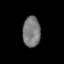
Tissue: prostate
Cell type: T cells
Senescence score: 0.3166
Nuclear area (px): 532
Mean DAPI intensity: 121.551